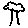
Label: tree